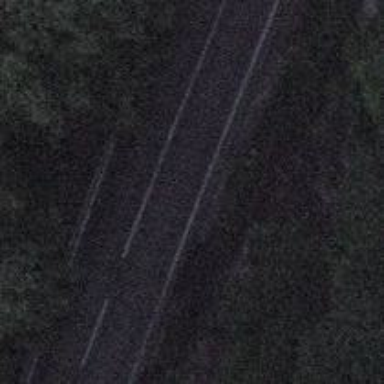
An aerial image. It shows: Asphalt road classified as tertiary.